Field crop: maize
Growth stage: 1
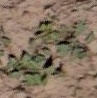
Species: convolvulus